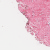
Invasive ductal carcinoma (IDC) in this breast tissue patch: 0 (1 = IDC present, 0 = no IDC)